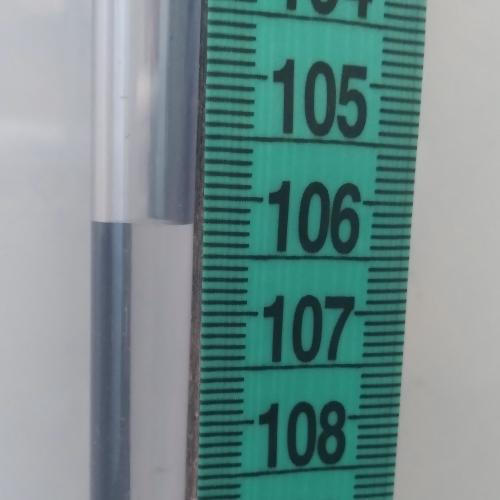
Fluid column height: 106.2 cm